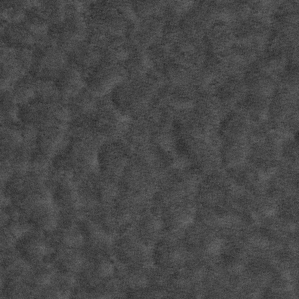
Label: frost